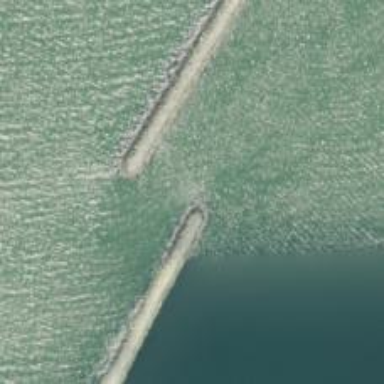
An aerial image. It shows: Breakwater structure.